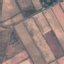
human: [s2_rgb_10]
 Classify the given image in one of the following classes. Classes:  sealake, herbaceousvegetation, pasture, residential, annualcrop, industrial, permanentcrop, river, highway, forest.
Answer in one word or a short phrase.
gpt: PermanentCrop